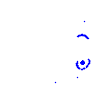
Particle: proton